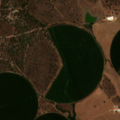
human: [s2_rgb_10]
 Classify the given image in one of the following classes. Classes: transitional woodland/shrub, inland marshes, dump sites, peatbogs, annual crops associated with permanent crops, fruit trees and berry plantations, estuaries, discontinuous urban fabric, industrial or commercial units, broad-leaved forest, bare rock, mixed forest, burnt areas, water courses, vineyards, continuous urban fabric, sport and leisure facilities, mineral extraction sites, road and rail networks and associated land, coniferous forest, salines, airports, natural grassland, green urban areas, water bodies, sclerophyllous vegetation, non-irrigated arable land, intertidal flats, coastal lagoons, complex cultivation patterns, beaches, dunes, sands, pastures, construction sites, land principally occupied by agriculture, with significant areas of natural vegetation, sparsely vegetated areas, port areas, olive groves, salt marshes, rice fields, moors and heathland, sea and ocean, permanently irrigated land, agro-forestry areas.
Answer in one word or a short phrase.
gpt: non-irrigated arable land, permanently irrigated land, agro-forestry areas, broad-leaved forest